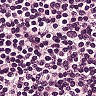
Metastatic tissue present: no